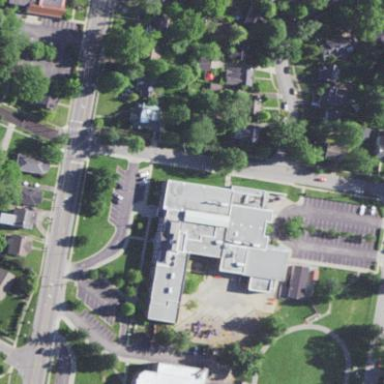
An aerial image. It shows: School building.